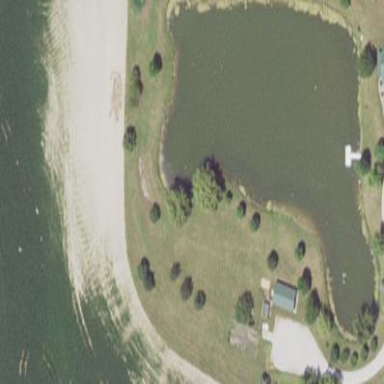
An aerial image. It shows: Serene pond surrounded by nature.